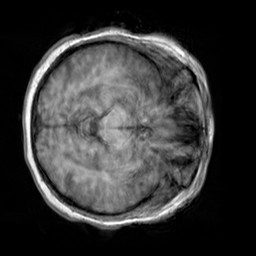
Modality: T1w
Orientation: axial
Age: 24
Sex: female
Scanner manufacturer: siemens
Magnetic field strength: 3 T
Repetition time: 2.3 s
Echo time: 0.00303 s